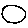
Label: circle